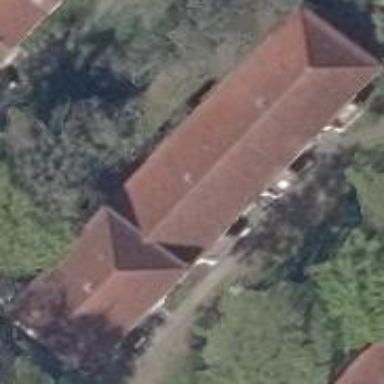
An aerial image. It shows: Residential building with hipped roof made of red roof tiles.